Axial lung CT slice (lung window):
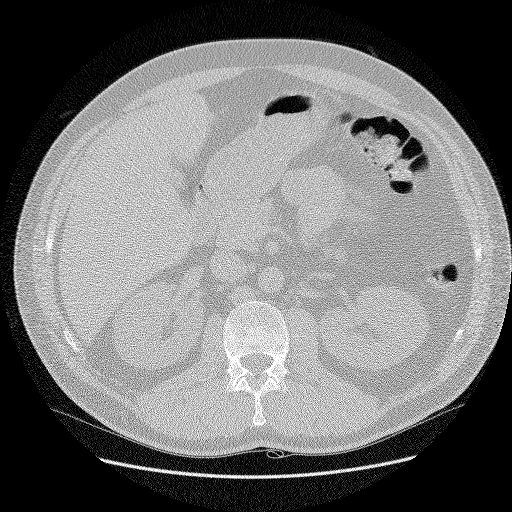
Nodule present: no